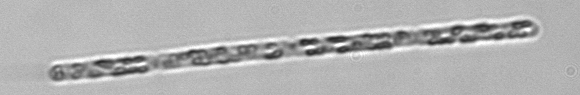
Label: Dactyliosolen_fragilissimus